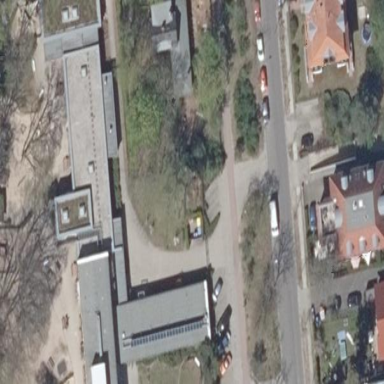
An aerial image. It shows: Kindergarten building.